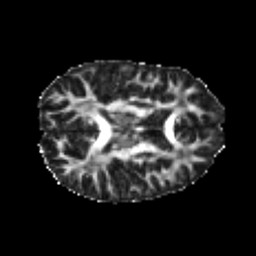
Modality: FA
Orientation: axial
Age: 23
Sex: female
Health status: healthy
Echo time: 0.074 s